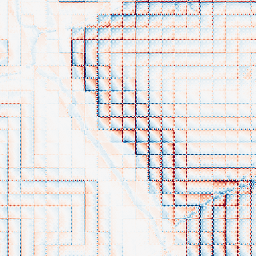
Category: wavelet
Decomposition family: wavelet_biorthogonal
Decomposition parameters: wavelet: bior1.3
level: 4
Upsampling method: regularized
Upsampling parameters: scale: 2
lambda_reg: 0.1
Upsampling scale: 2